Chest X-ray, PA view. Patient: 44 years old, sex F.
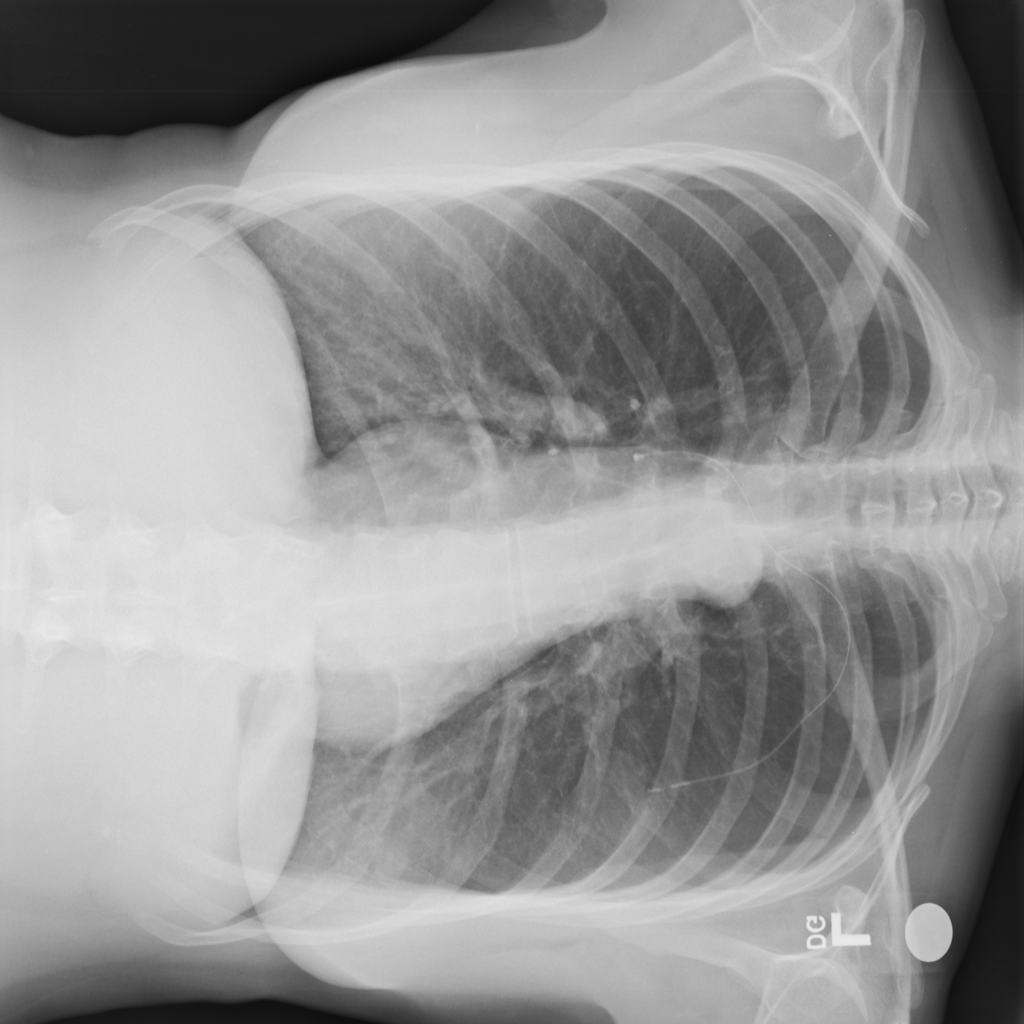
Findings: No Finding